Question: The goal:
To get selected weekends highlighted, for selected week for example the good people at wordpress did exactly what i am trying to do here is an image
They are using the same plugin that I am using located <URL> but no luck. a lot of the files got renamed to wordpress convention which makes it a bit tricky to navigate.
What i got completed:
I can select any date range using
'''
plot.setSelection({
xaxis: {
from: 0, to: 2
}
});
'''
But I am not able to select multiple weekends. I have the array from the back-end code returning the selected weekends, I am not sure how to let the plugin know how to accept the array.
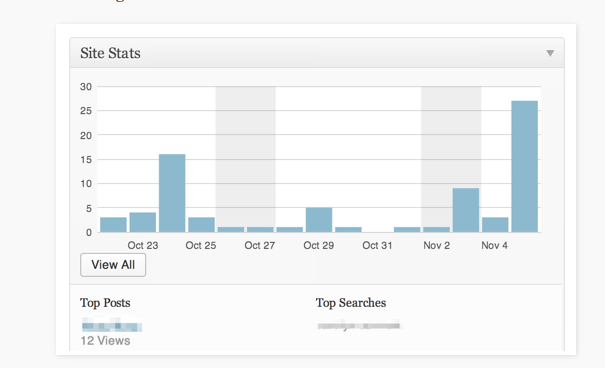
Answer: I think you're looking for markings:
'''
grid:
{
markings: [
{ xaxis: { from: 2, to: 4 }, color: "#eeeeee" },
{ xaxis: { from: 8, to: 12 }, color: "#eeeeee" }
]
}
'''